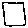
Label: square